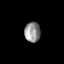
Tissue: skin
Cell type: Epithelial cells
Senescence score: 0.2775
Nuclear area (px): 310
Mean DAPI intensity: 143.942